Question: I want to create a Menu like the image with paging controls like the bottom of the buttons.
I dont know which controls use, some one can help me with this?

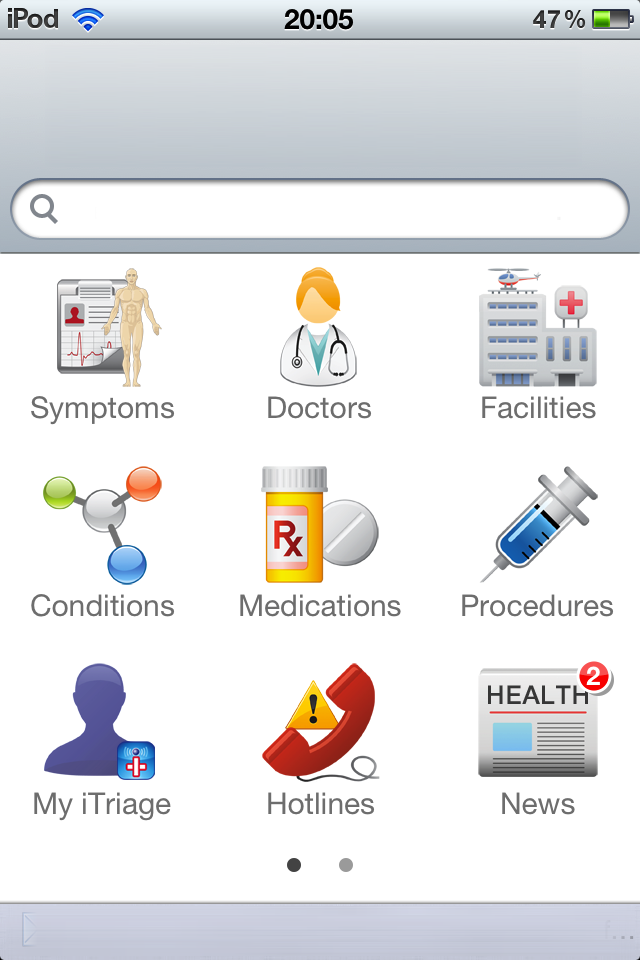
Answer: This should be one of the navigation windows. The Amount of "dots" equals to amount if pages you'll have